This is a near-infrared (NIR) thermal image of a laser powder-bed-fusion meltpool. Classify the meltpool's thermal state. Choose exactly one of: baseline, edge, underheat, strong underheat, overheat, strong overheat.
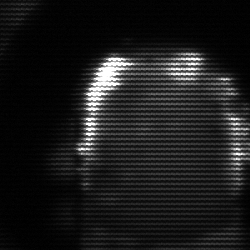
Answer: baseline